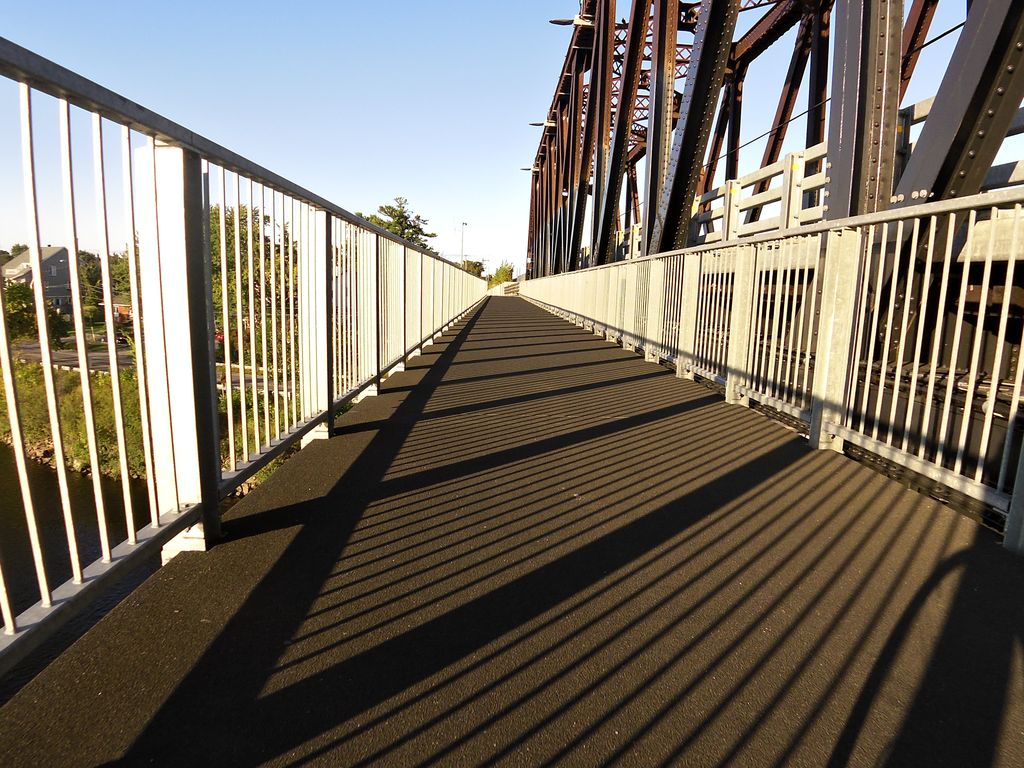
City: ottawa-gatineau